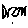
Label: cat